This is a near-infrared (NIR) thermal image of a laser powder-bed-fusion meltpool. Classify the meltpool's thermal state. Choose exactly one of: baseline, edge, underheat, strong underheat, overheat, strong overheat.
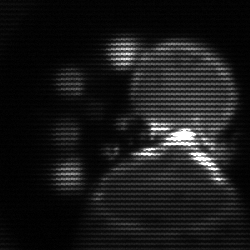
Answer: baseline